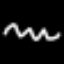
Label: squiggle